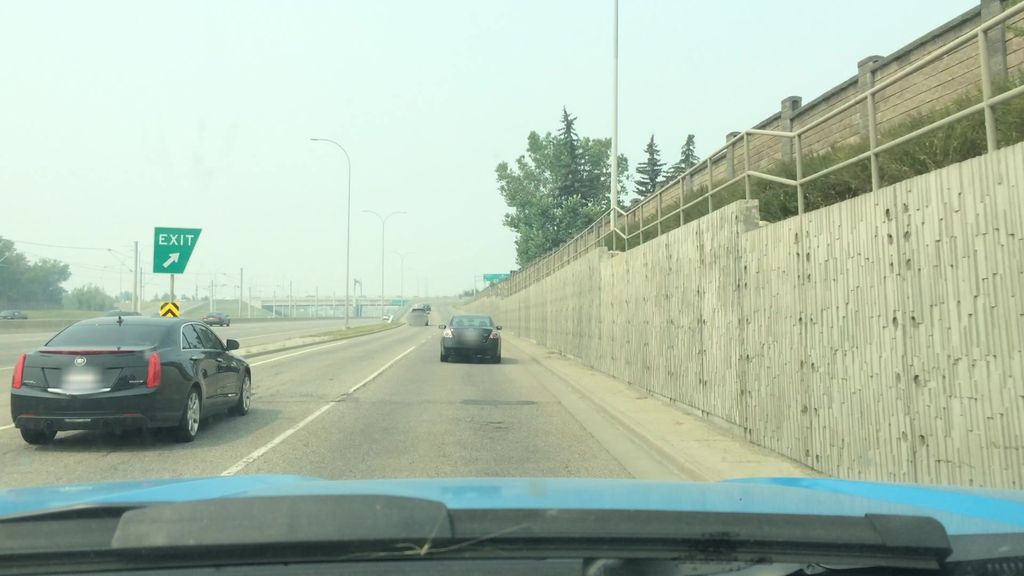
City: calgary